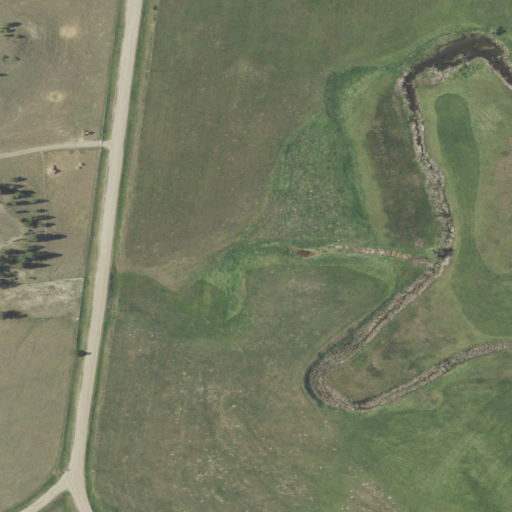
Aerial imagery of valley in Montana named Y Bar Coulee containing grassland, woody wetlands, herbaceous wetlands, and cultivated crops